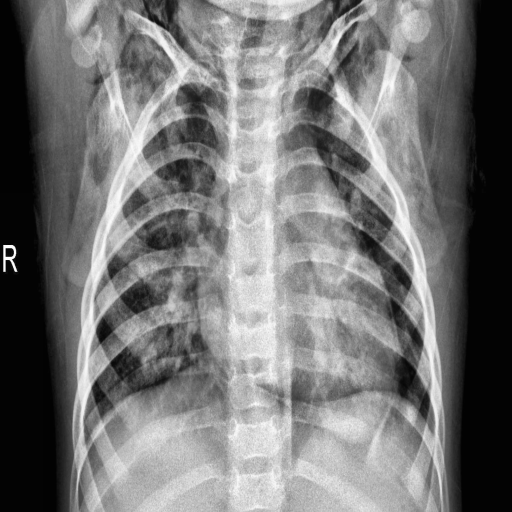
Finding: PNEUMONIA